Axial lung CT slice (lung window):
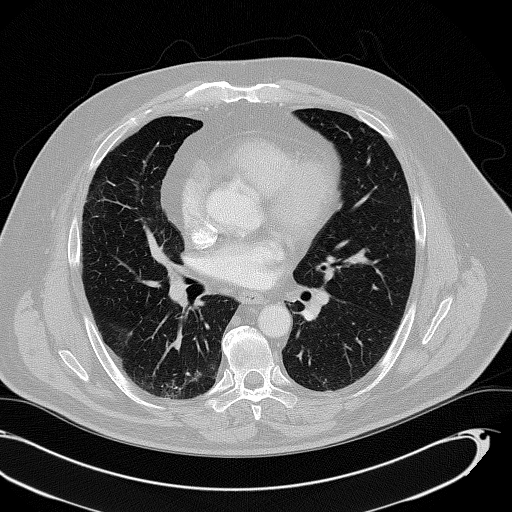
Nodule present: yes
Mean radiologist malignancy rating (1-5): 2